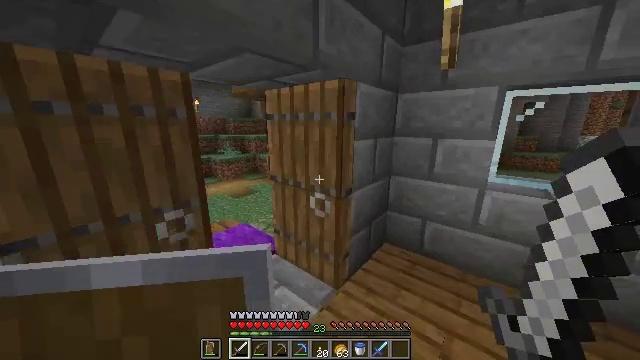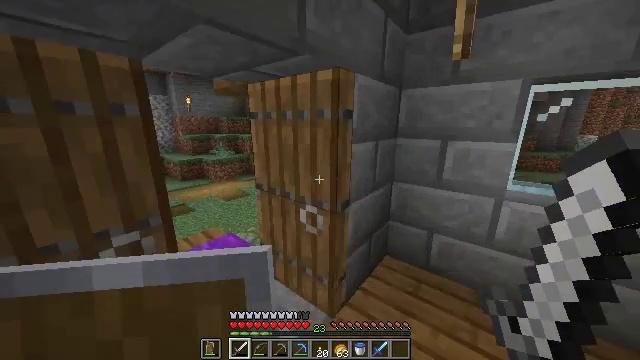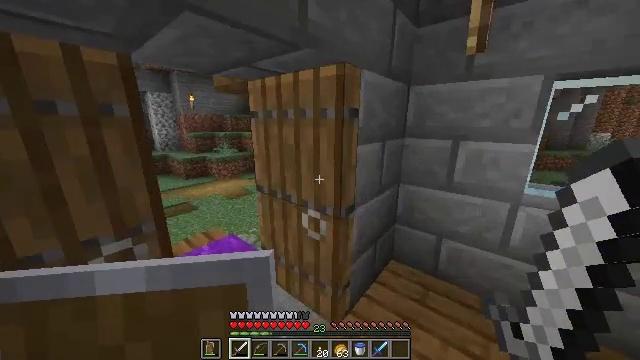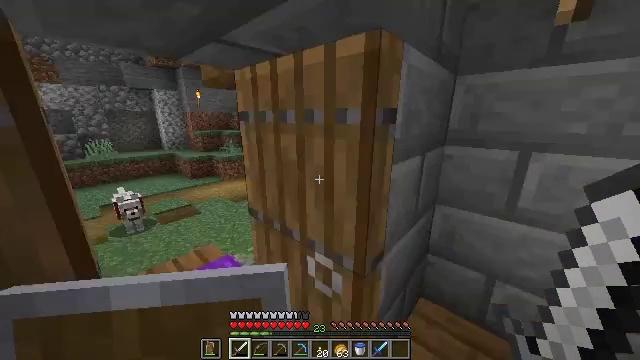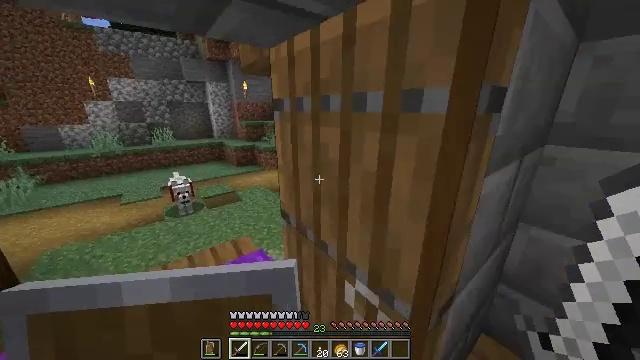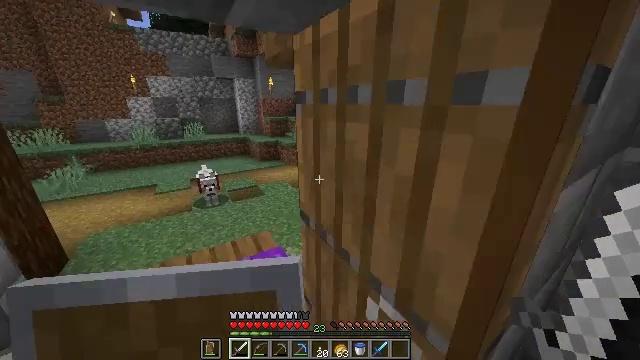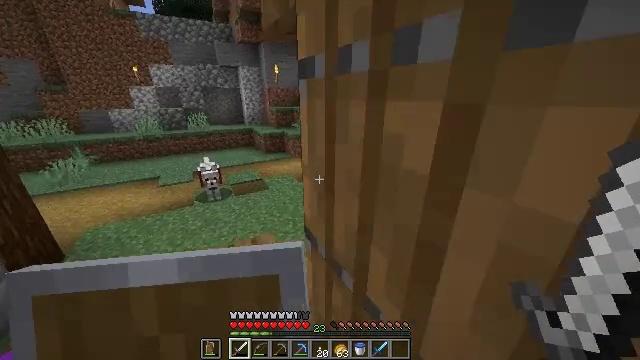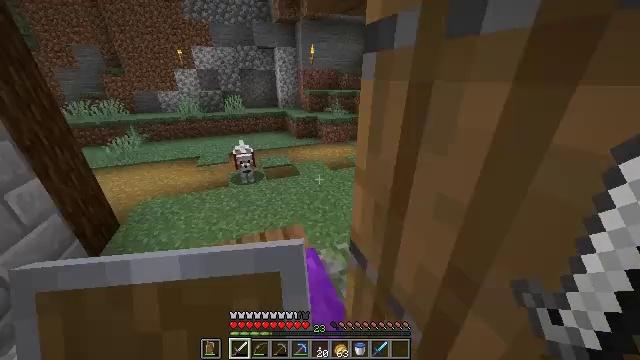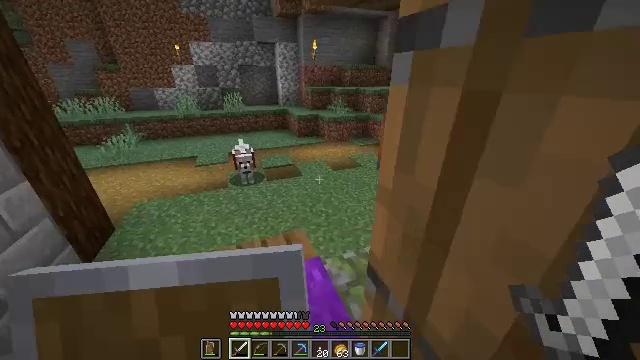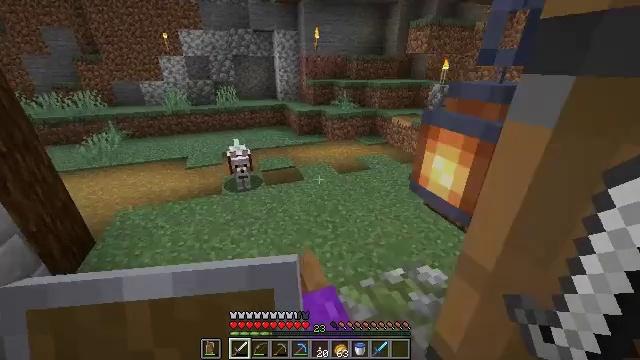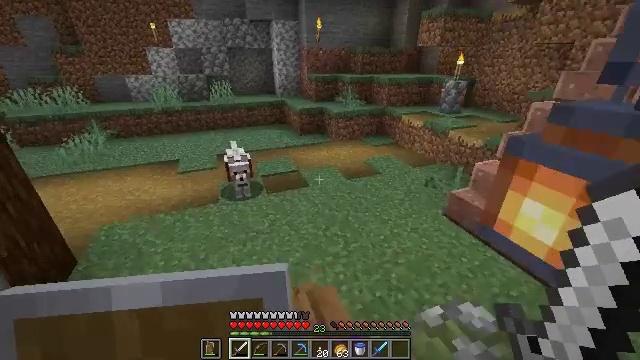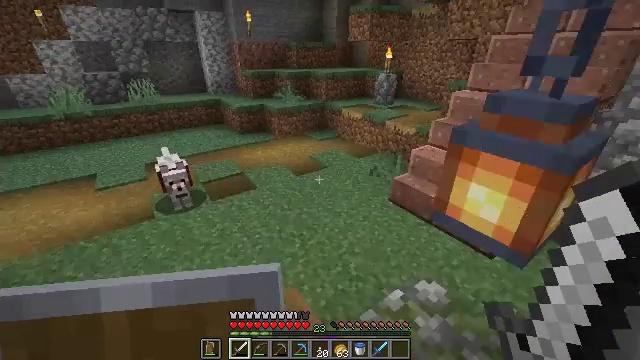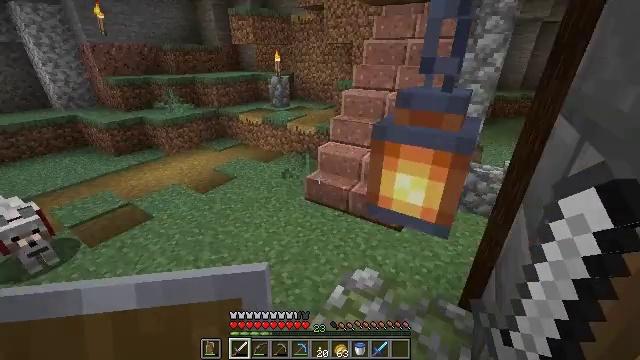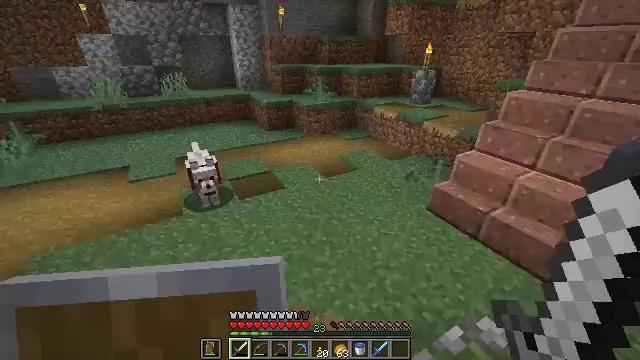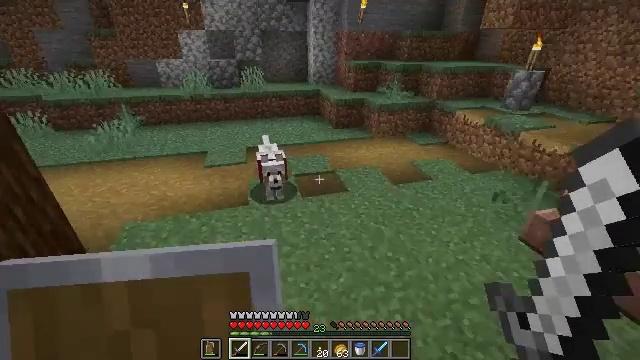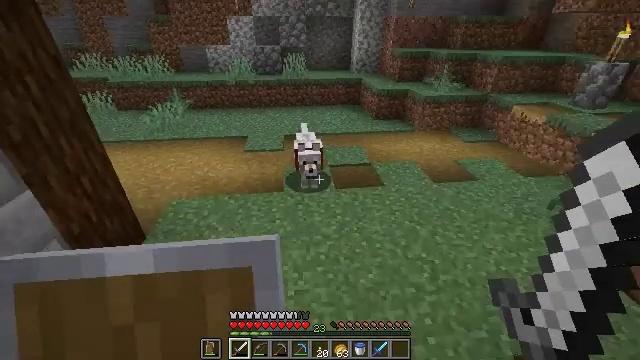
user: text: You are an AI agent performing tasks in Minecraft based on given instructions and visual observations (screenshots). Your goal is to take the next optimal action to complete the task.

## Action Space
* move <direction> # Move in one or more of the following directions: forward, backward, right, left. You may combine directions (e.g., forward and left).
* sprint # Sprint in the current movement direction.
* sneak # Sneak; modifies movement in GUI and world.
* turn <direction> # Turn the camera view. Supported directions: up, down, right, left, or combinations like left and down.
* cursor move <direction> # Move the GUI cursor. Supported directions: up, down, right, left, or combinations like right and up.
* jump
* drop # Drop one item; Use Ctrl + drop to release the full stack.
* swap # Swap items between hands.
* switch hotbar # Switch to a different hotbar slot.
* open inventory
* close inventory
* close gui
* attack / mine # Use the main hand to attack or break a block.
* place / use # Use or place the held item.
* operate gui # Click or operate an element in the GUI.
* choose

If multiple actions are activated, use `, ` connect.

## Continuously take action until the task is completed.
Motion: motion action
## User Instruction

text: Gather beetroots by breaking the plants.
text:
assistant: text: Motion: move forward
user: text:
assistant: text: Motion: move forward, turn left
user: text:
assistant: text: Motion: move forward, turn left
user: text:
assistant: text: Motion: move forward, turn left and down
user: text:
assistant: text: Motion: move forward, turn left and down
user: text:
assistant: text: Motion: move forward, turn left and down
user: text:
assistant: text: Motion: move forward, turn left and down
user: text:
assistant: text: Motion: move forward and move left
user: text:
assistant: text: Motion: move forward and move left
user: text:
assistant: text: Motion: move forward and move left
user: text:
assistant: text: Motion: move forward and move left, turn right
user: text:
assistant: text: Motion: move forward and move left, turn right
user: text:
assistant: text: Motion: move forward and move left, turn left and down
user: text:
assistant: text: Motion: move forward and move left, turn left
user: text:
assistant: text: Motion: move forward and move left, turn left and down
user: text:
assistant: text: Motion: move forward, turn left and down
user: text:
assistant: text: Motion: move forward
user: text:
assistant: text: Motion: move forward
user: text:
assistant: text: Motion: move forward
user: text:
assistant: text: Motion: move forward, turn right and up
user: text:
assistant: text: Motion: move forward, turn right and up
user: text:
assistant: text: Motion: move forward, turn right
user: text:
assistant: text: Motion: move forward
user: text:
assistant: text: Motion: move forward
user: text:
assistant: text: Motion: no_op
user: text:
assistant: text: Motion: turn left
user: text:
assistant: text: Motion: no_op
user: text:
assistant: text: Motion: turn right, use / place
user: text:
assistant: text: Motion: turn right
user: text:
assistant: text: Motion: no_op